Question: I am a newbie in PyQt5. I'm trying to create a cell grid with a button at the bottom:
'''
g = QGridLayout(window)
for i in range(N):
for j in range(N):
b = QPushButton()
g.addWidget(b, i, j, 1, 1)
g.addWidget(QPushButton("Last move"), N+4, N//2)
'''
And this is what I get:

As you see, the button spoils everything. How to can I get rid of the space between the cells?
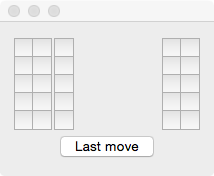
Answer: You need to merge the cells together in the bottom row, so the button doesn't get a column of its own:
'''
button = QPushButton("Last move")
g.addWidget(button, N, 0, 1, N, QtCore.Qt.AlignCenter)
'''
The third and fourth arguments set the row and column span of the cell. If you want the button to stretch the full width, omit the last argument.